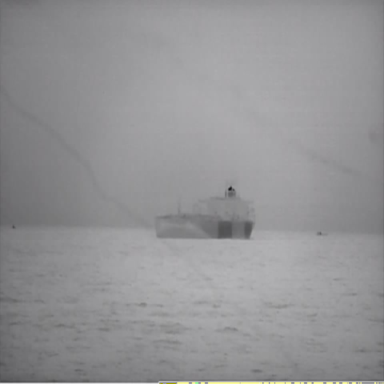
There is a liner in the infrared image.